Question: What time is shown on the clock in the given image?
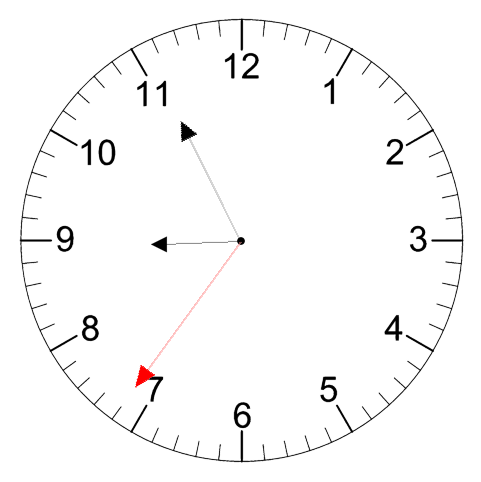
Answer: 08:55:36